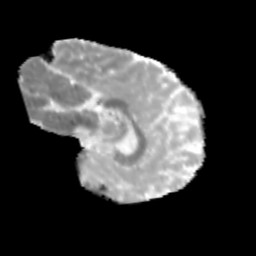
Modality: MD
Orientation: sagittal
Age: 10
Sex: male
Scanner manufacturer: siemens
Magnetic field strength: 3 T
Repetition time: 3.8 s
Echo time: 0.07 s